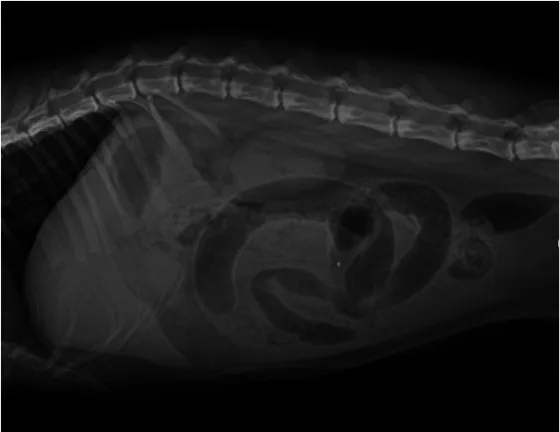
Lateral abdominal radiograph of an 8-month-old British short hair cat with acute abdomen. Preoperative right lateral abdominal radiograph of this cat showed gas-filled segmental dilation of small intestinal loops, with no apparent presence of foreign bodies or mass lesions.
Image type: radiology (x_ray)